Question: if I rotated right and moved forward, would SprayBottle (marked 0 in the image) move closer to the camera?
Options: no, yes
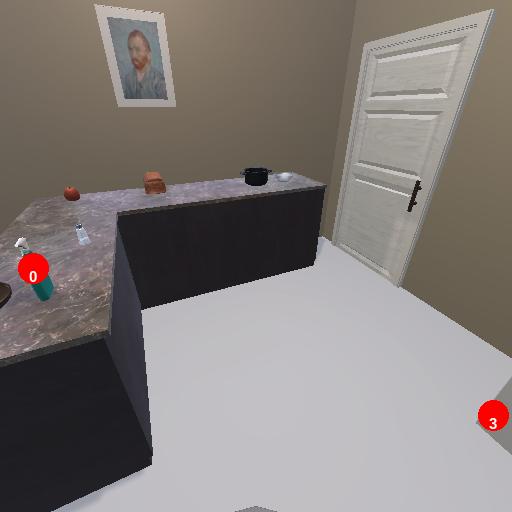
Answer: no